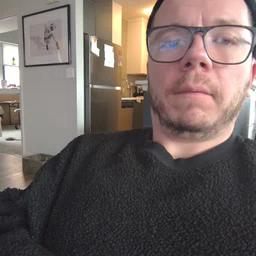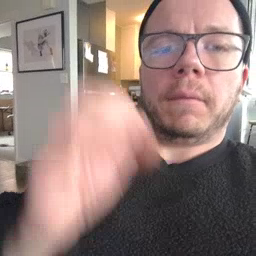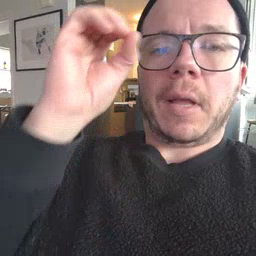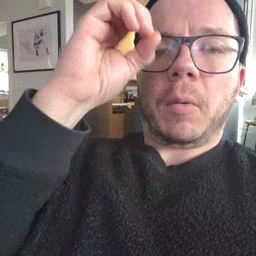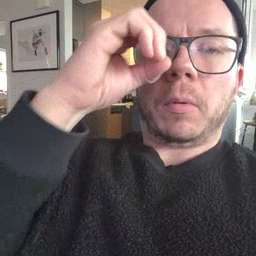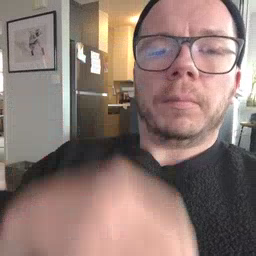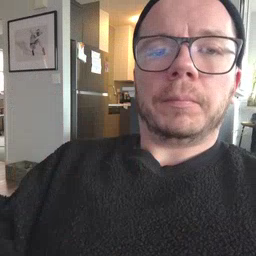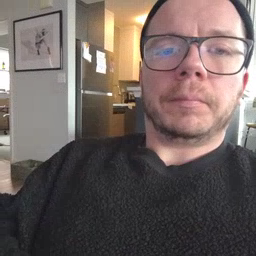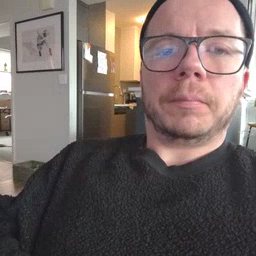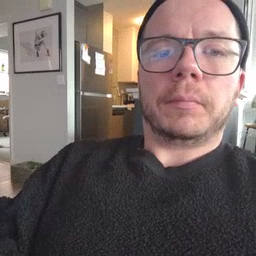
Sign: owl